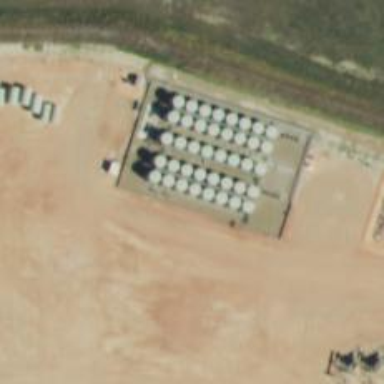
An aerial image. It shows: Storage tank that is man-made.